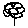
Label: flower